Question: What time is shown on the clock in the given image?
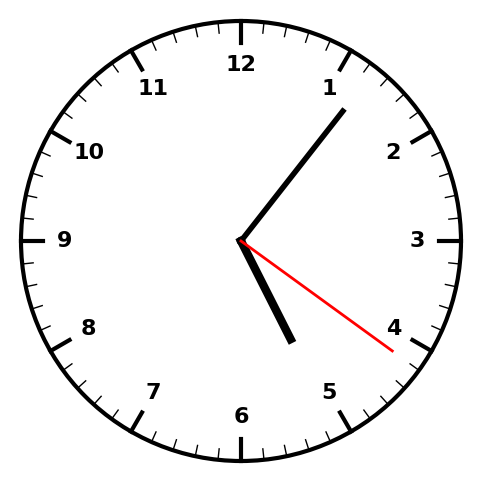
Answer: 05:06:21